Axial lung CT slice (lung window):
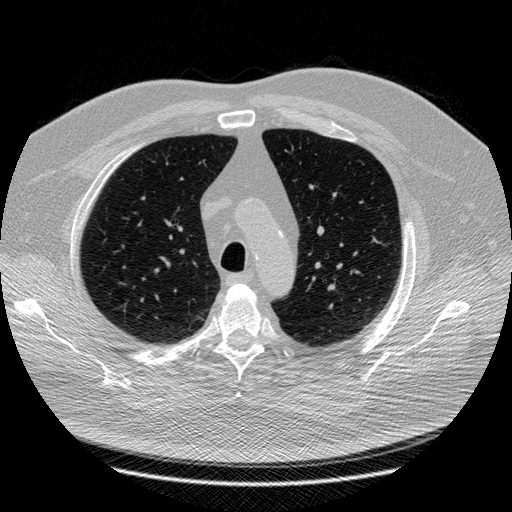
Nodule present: no